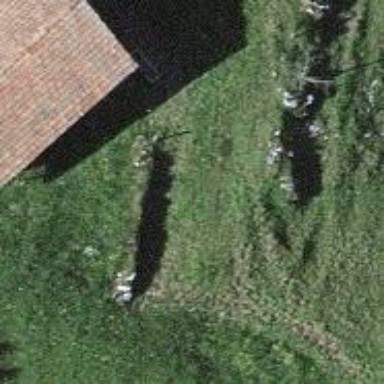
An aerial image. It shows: Dry stone wall barrier.